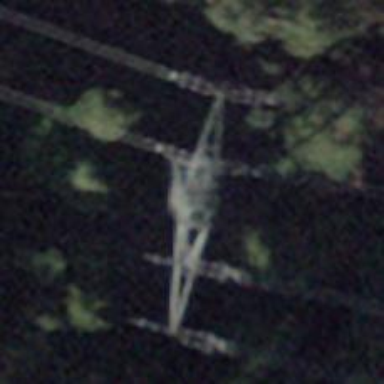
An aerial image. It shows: Power line is depicted.